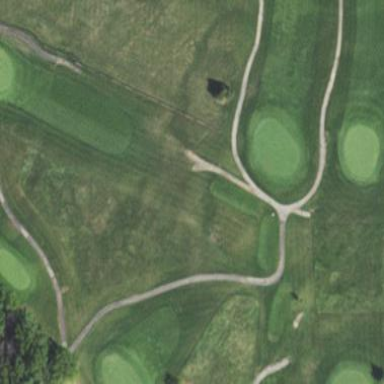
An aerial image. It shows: Rough area in golf course.